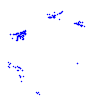
Particle: kaon